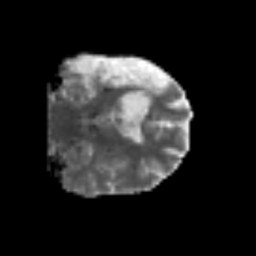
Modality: MD
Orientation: coronal
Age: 50
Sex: male
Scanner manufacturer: siemens
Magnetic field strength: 3 T
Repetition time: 6.1 s
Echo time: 0.101 s